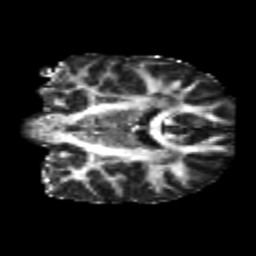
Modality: FA
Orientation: coronal
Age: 21
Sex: female
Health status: healthy
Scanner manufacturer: philips
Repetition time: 7.385 s
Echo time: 0.08599 s